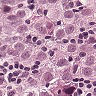
Metastatic tissue present: yes